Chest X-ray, PA view. Patient: 76 years old, sex M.
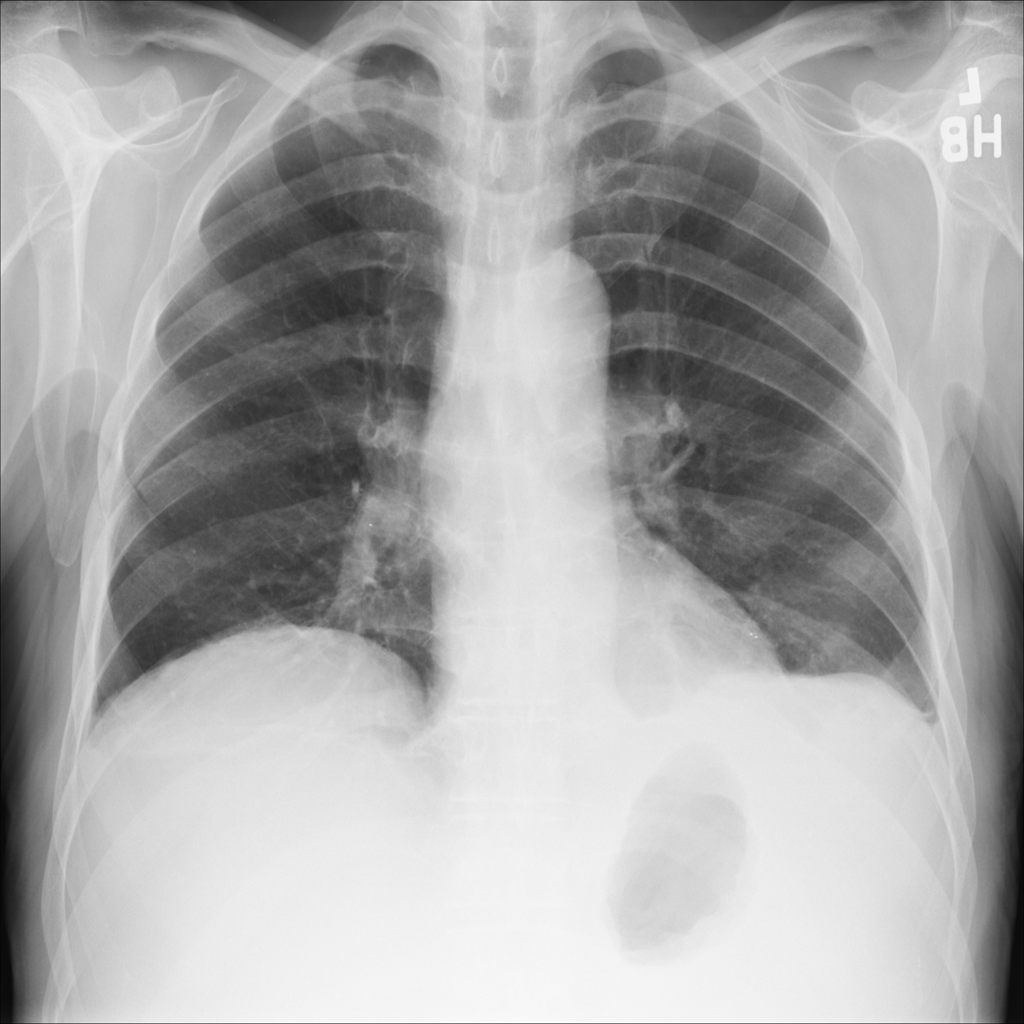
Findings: Effusion